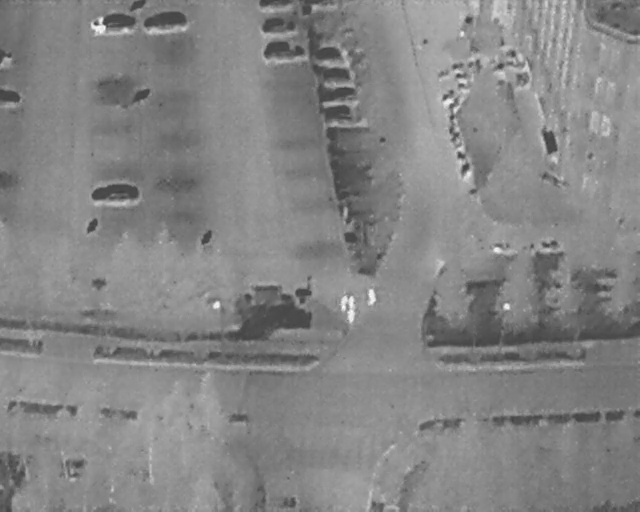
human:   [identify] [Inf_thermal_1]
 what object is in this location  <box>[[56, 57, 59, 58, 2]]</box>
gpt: <ref>1 medium person at the center</ref>

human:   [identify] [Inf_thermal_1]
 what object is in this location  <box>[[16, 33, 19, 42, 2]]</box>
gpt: <ref>1 medium car at the left</ref>